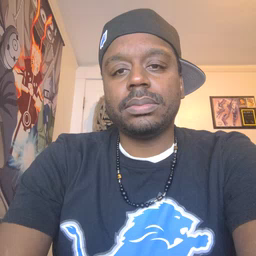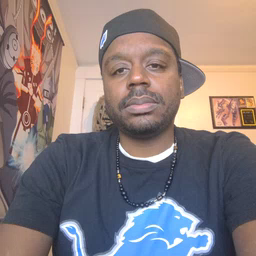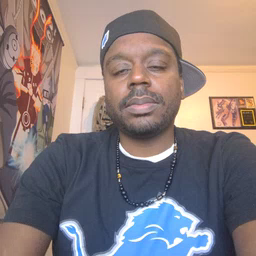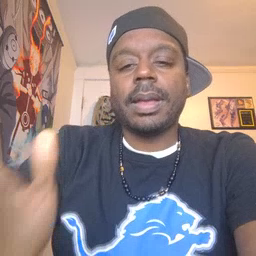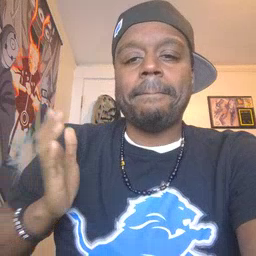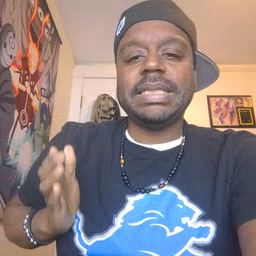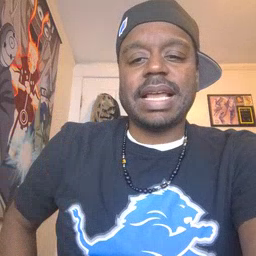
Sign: beside